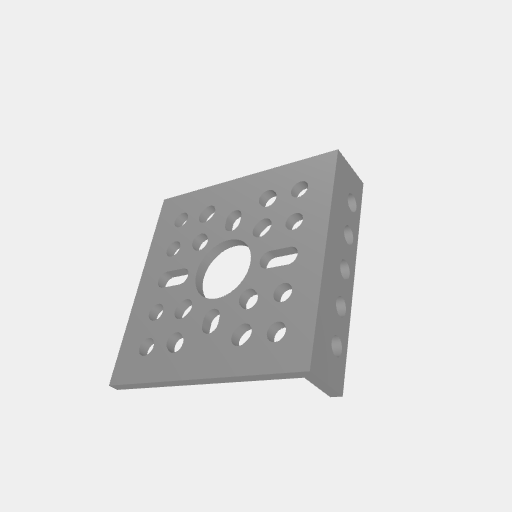
Part: LowSideLChannel1H